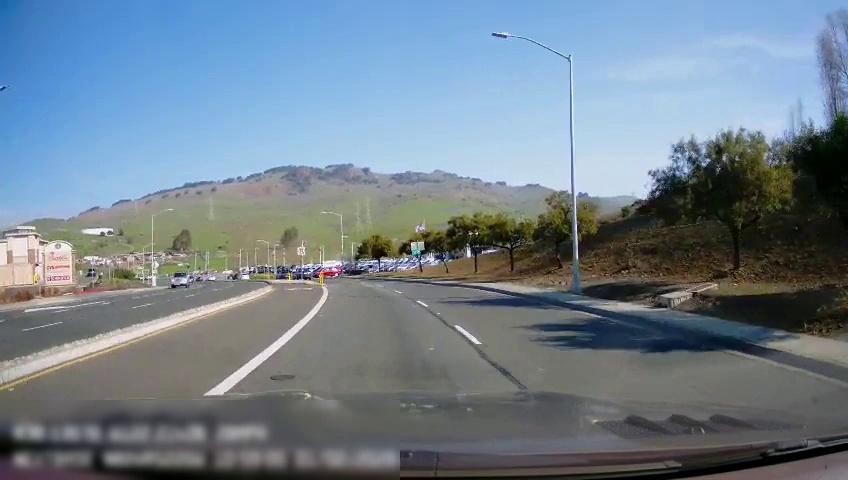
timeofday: Day
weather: Sunny
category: Drivable Space
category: Drivable Space
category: Vehicles | Car
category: Vehicles | SUV
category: Vehicles | Car
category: Vehicles | Van
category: Lanes | Opposite Lane
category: Lanes | Opposite Lane
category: Lanes | Alternate Lane
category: Lanes | Alternate Lane
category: Lanes | Alternate Lane
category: Traffic | Signs
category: Traffic | Signs